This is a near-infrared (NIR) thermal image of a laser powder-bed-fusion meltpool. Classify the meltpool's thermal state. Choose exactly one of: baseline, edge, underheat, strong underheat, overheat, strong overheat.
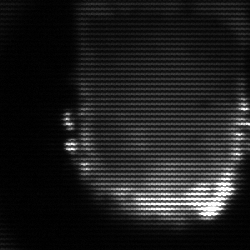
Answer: baseline